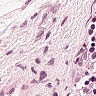
Metastatic tissue present: no